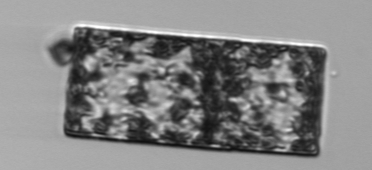
Label: Guinardia_flaccida